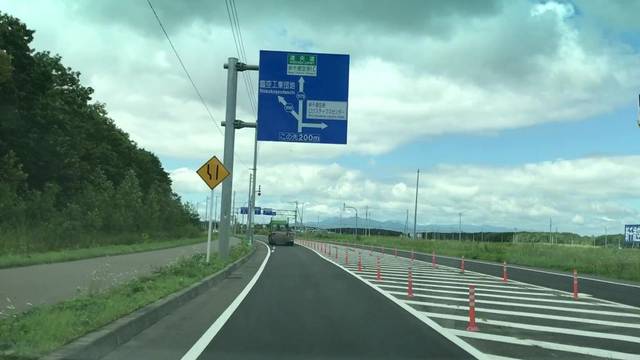
Region: Japan
Coordinates: 42.776, 141.644